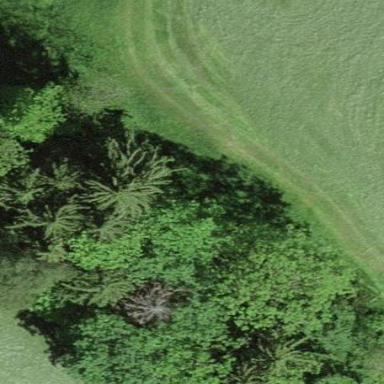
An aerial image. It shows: Forest area.